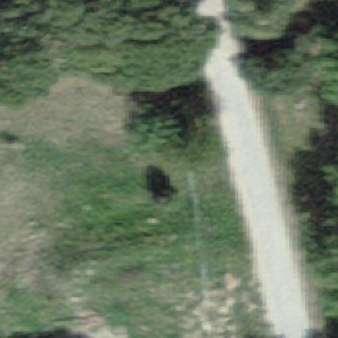
Label: other